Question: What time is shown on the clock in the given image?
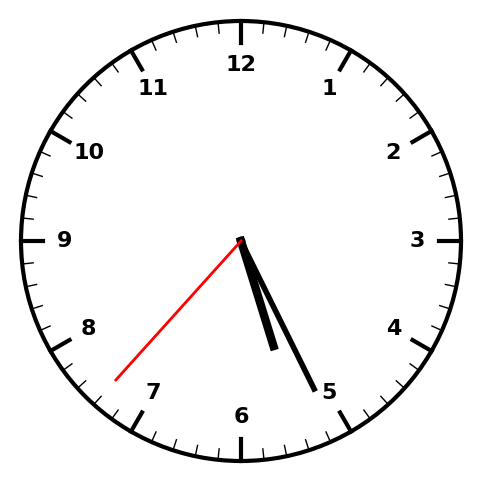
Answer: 05:25:37